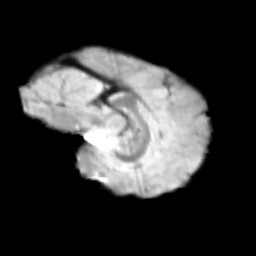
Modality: T2w
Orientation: sagittal
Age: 14
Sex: female
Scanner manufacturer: siemens
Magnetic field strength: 3 T
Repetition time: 3.8 s
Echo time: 0.07 s